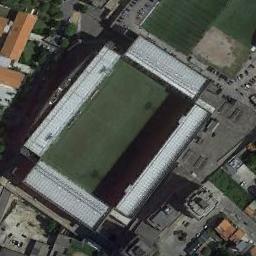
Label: stadium